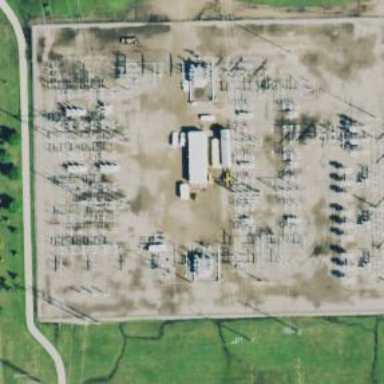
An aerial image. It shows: Switch used for power control.